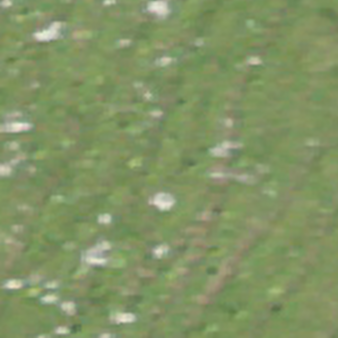
Label: other